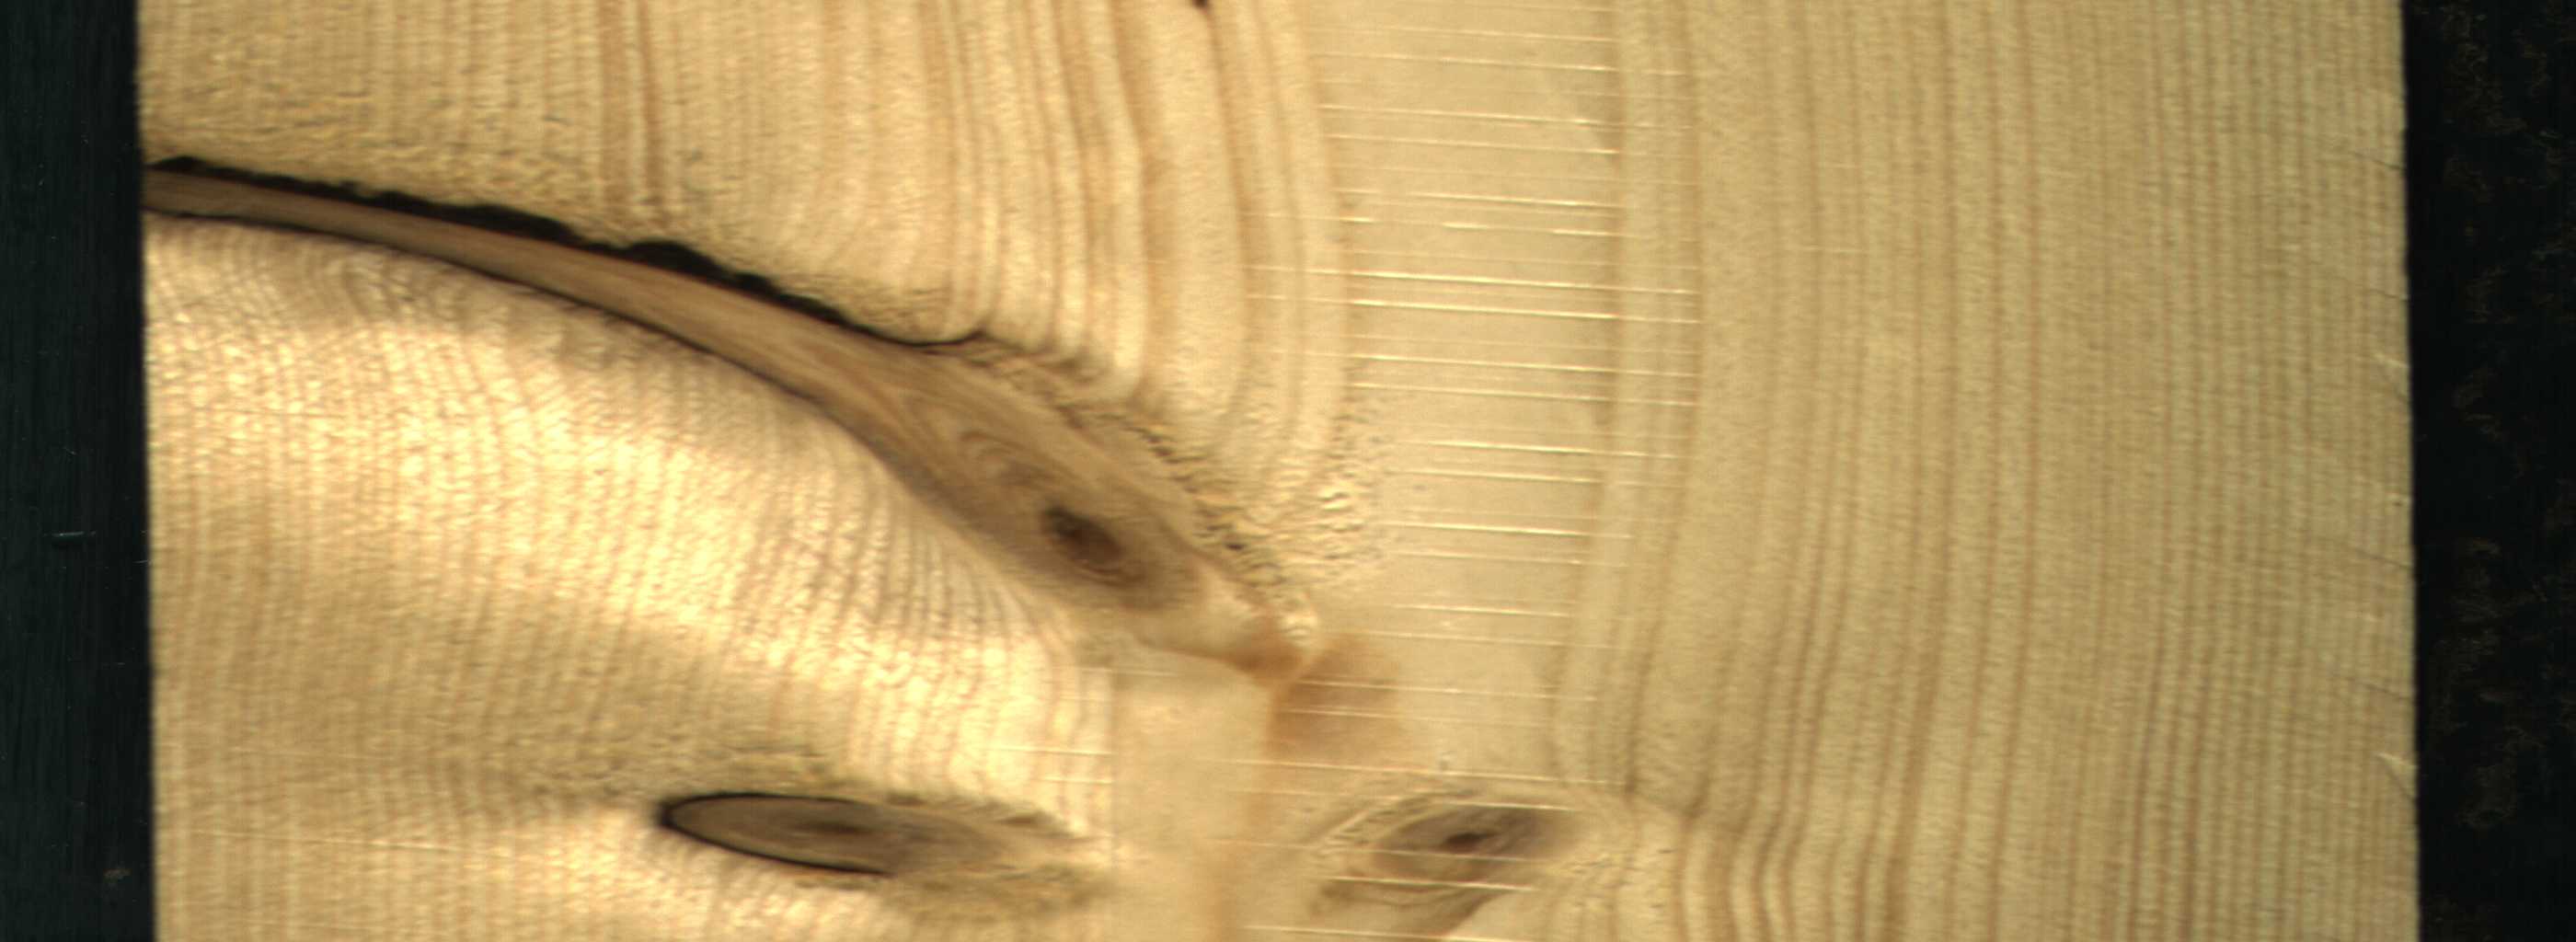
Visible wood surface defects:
Dead_Knot
Dead_Knot
Live_Knot
Live_Knot